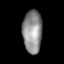
Tissue: lung
Cell type: Epithelial cells
Senescence score: 0.2406
Nuclear area (px): 819
Mean DAPI intensity: 140.587